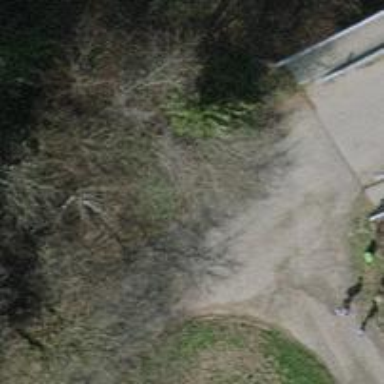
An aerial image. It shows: Unclassified road on bridge.